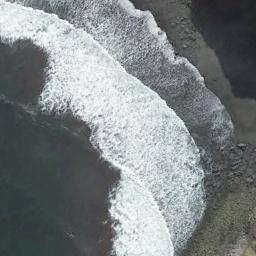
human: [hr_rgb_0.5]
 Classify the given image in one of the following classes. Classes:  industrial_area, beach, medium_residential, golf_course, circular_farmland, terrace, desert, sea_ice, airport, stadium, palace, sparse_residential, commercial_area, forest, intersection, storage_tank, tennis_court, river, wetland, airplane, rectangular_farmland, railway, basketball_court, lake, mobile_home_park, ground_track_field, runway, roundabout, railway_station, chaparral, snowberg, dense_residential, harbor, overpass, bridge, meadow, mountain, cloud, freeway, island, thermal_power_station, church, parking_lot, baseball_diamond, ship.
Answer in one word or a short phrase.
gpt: beach